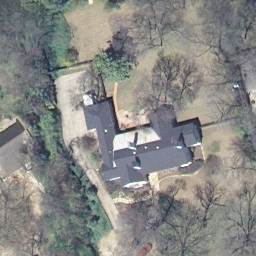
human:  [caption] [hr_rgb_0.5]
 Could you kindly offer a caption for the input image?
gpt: A villa with plants surrounded is in the sparse residential area .

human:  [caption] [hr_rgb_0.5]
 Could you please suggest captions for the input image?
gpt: This is a sparse residential area with a villa surrounded by trees and lawn .

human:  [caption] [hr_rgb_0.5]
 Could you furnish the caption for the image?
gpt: A villa with grey roofs is in the sparse residential area .

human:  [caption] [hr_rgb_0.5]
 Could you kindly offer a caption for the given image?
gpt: A villa with grey roofs is surrounded by trees and lawn in the sparse residential area .

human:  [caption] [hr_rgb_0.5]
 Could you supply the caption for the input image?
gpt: A villa with many plants surrounded .